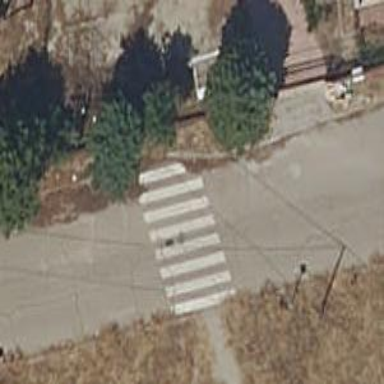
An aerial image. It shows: Zebra crossing on the road.